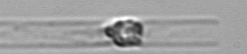
Label: Dactyliosolen_blavyanus